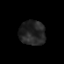
Tissue: prostate
Cell type: T cells
Senescence score: 0.3432
Nuclear area (px): 625
Mean DAPI intensity: 35.97